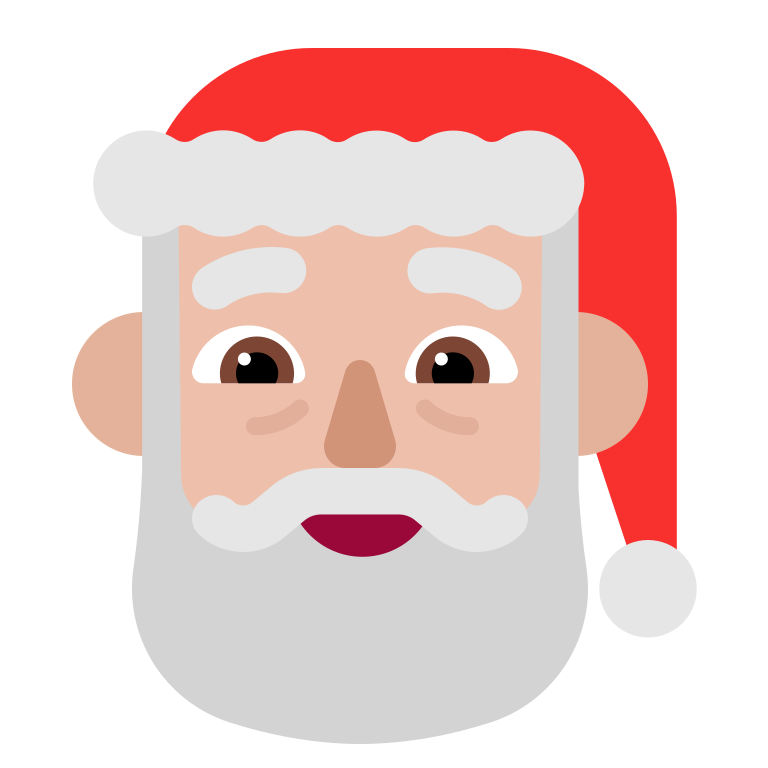
santa claus flat  light